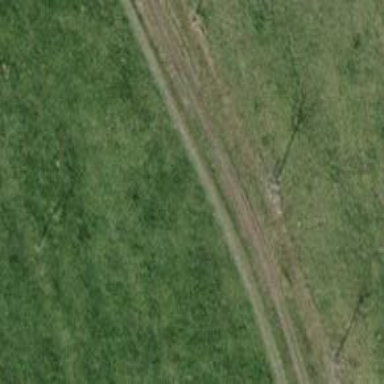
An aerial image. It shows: Track with grade 4 tracktype.